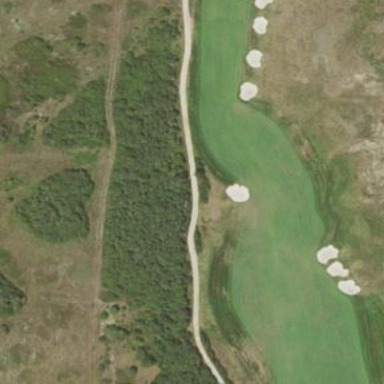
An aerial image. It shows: Grassy area designated as golf fairway.